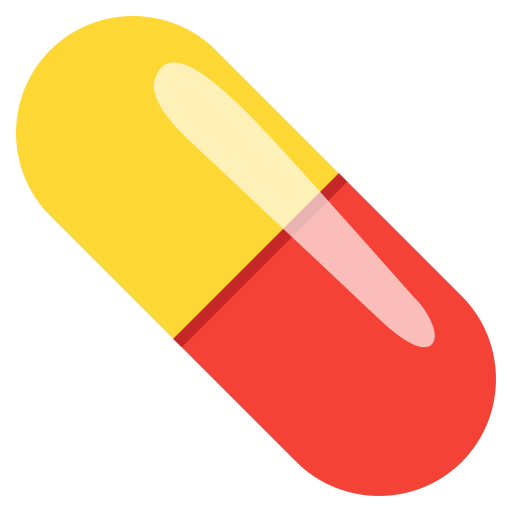
Emoji: 💊